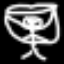
Label: angel